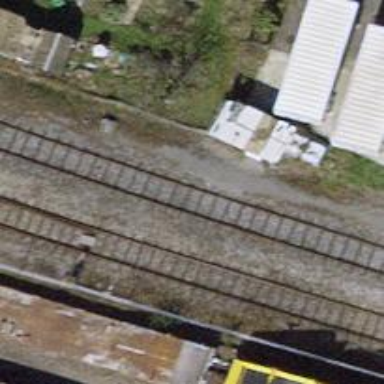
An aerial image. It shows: Single track railway in yard.